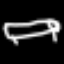
Label: bed